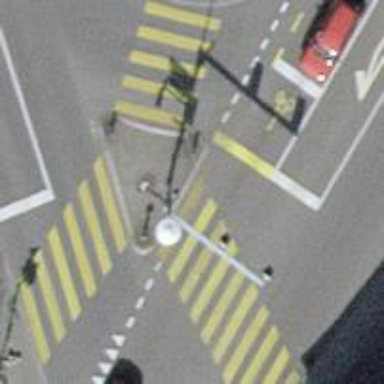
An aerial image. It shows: Crossing with traffic signals and pedestrian island.